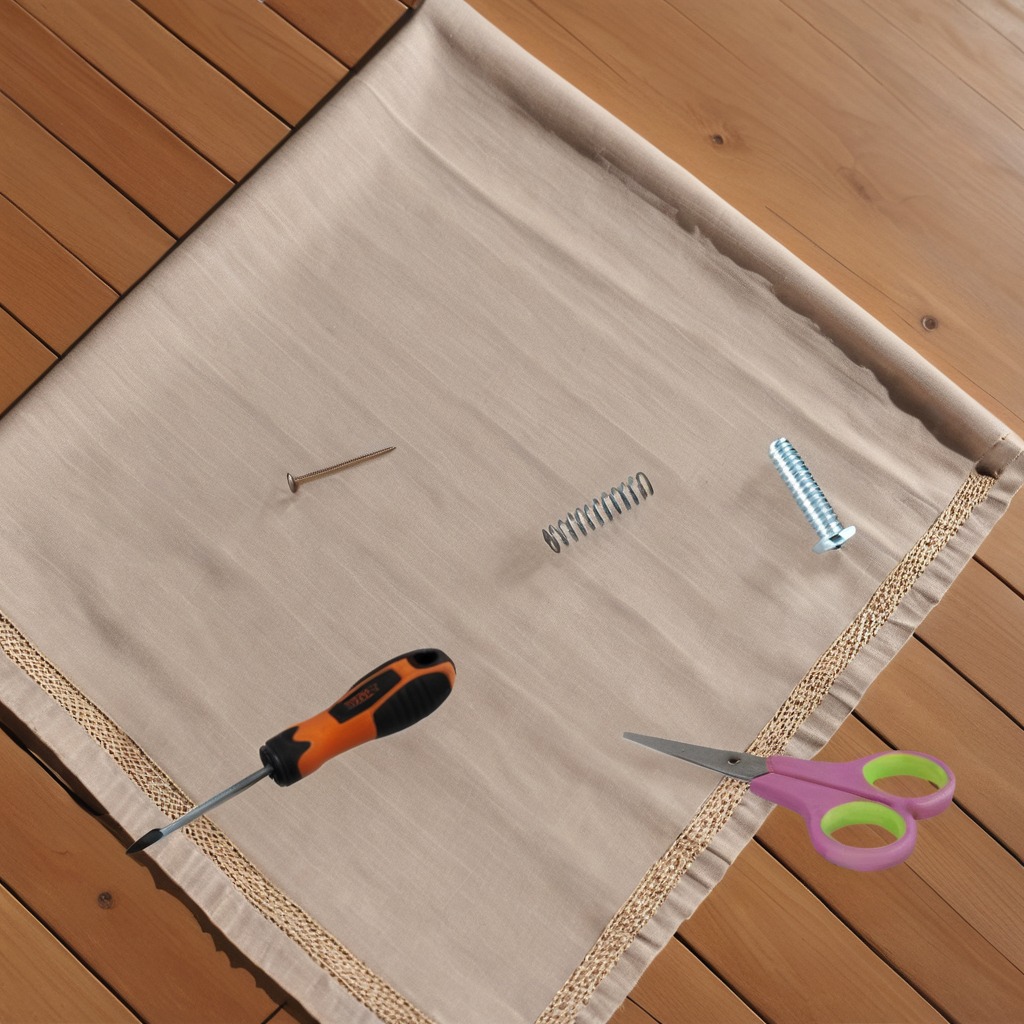
A metal machine screw, an iron nail, a coiled metal spring, a screwdriver, and a pair of scissors are lying on the wooden table.